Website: bh-photo
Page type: customer-info-address
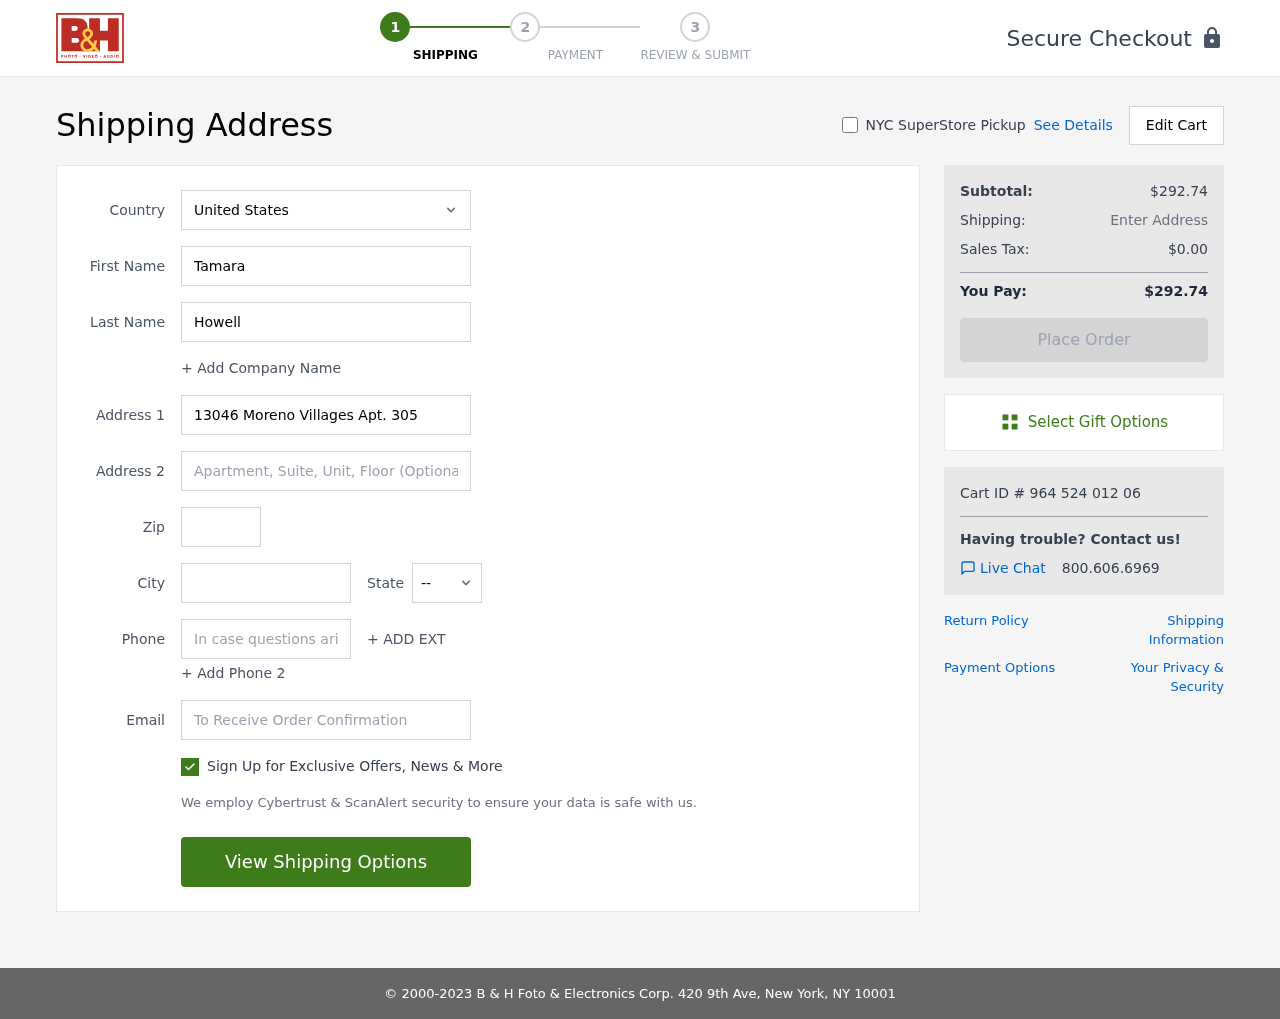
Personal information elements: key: PII_CITY
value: Eileenborough
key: PII_COUNTRY
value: United States
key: PII_EMAIL
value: tamara.howell@hotmail.com
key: PII_FIRSTNAME
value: Tamara
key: PII_LASTNAME
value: Howell
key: PII_PHONE
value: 7243110546
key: PII_POSTCODE
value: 46831
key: PII_STATE_ABBR
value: MO
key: PII_STREET
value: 13046 Moreno Villages Apt. 305
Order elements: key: ORDER_SUBTOTAL
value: $292.74
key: ORDER_TAX
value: $0.00
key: ORDER_TOTAL
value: $292.74
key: ORDER_ID
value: Cart ID # 964 524 012 06